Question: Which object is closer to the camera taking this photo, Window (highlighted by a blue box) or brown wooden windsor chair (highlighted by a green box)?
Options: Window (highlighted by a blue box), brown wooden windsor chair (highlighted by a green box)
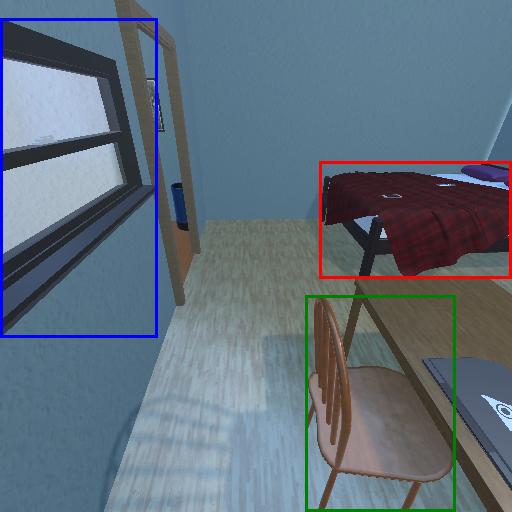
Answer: Window (highlighted by a blue box)